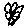
Label: flower